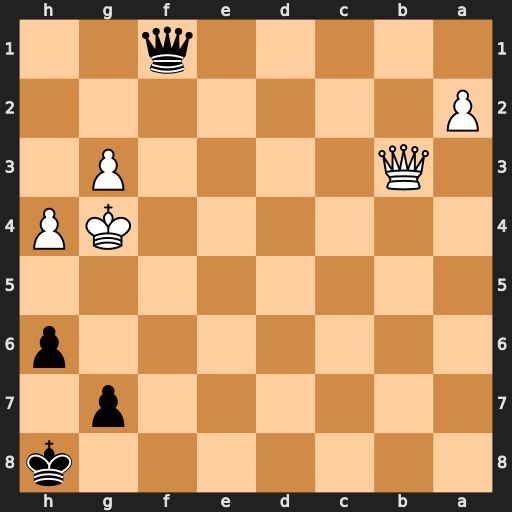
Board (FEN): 7k/6p1/7p/8/6KP/1Q4P1/P7/5q2
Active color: b
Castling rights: -
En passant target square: -
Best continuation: h5+ Kg5 Qf6+ Kxh5 Qf5#